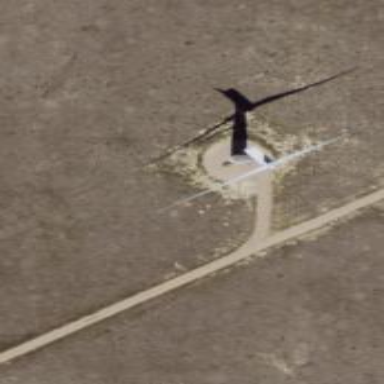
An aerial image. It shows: Wind power generator employing wind turbines.